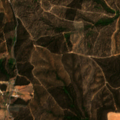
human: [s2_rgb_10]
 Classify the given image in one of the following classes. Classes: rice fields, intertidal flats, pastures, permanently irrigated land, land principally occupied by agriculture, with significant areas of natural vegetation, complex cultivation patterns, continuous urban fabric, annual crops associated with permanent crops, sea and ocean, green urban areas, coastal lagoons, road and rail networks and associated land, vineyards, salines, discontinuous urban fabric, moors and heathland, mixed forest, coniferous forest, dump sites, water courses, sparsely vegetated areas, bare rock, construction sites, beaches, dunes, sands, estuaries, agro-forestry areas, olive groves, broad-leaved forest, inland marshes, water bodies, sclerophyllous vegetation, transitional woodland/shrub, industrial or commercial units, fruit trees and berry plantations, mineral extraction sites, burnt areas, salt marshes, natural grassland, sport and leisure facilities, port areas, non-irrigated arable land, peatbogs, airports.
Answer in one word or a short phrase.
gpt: complex cultivation patterns, broad-leaved forest, transitional woodland/shrub